Aerial crown-view tile of a tropical tree (Barro Colorado Island, Panama), acquired 20241014:
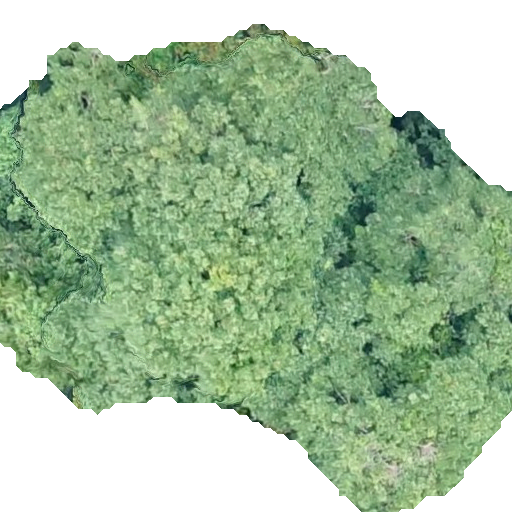
Species: Handroanthus guayacan
GBIF accepted scientific name: Handroanthus guayacan
Crown area: 302.795 m²